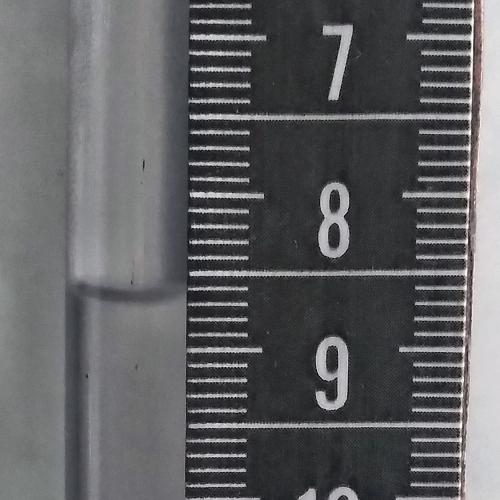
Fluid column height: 8.7 cm